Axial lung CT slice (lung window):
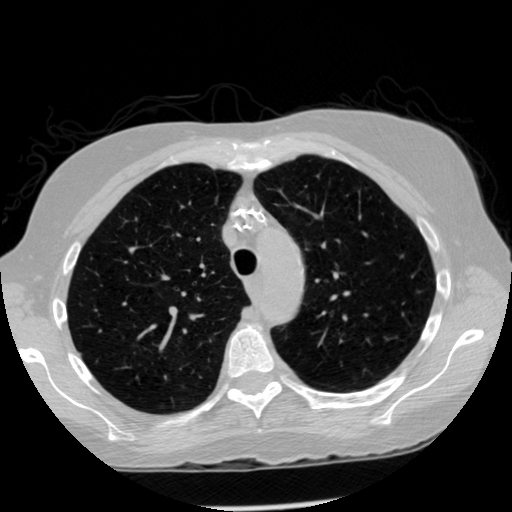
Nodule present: no